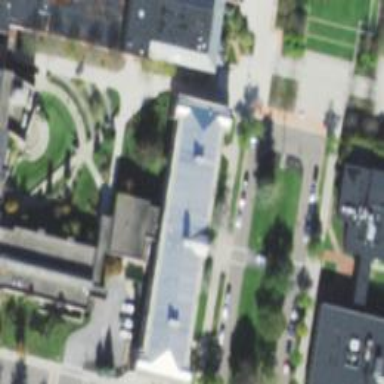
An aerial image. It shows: View of university building.